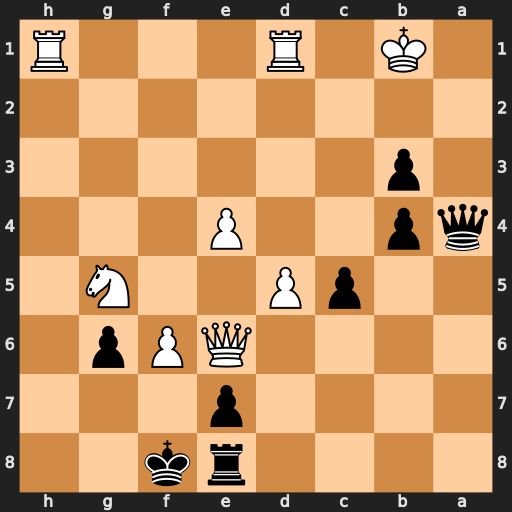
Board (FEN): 4rk2/4p3/4QPp1/2pP2N1/qp2P3/1p6/8/1K1R3R
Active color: b
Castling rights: -
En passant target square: -
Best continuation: Qa2+ Kc1 Qc2#